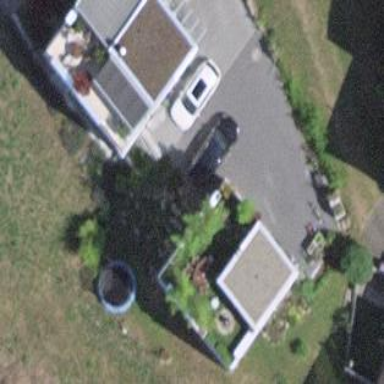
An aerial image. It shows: Simple and straightforward house.